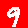
Digit: 9